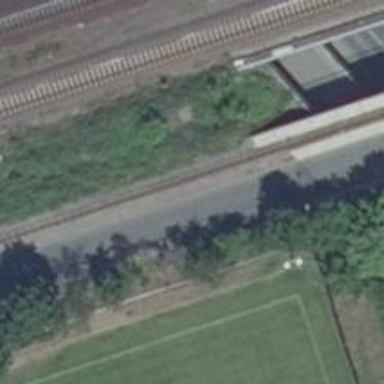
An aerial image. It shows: Narrow-gauge railway bridge.